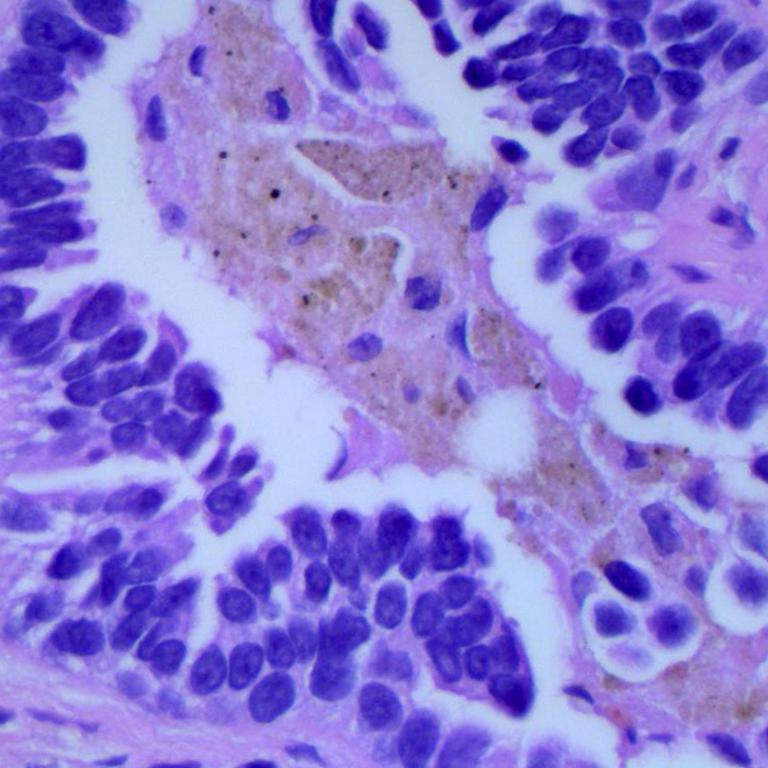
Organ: lung
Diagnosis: adenocarcinomas